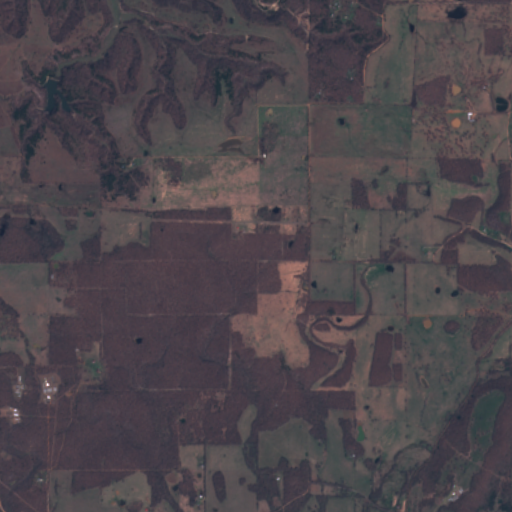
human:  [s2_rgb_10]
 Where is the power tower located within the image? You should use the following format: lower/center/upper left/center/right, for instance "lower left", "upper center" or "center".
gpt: The power tower is located in the center right of the image.
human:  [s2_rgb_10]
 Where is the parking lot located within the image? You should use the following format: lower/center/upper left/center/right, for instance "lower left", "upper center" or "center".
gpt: There is no parking lot in the image.